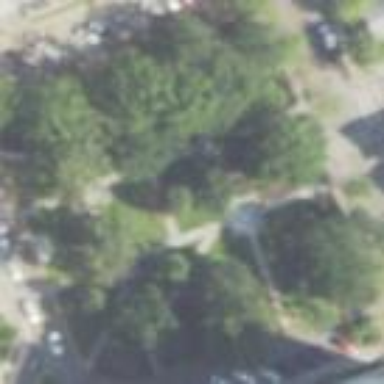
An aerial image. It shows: Lovely park for leisure and relaxation.